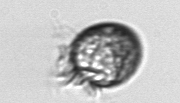
Label: Ciliophora